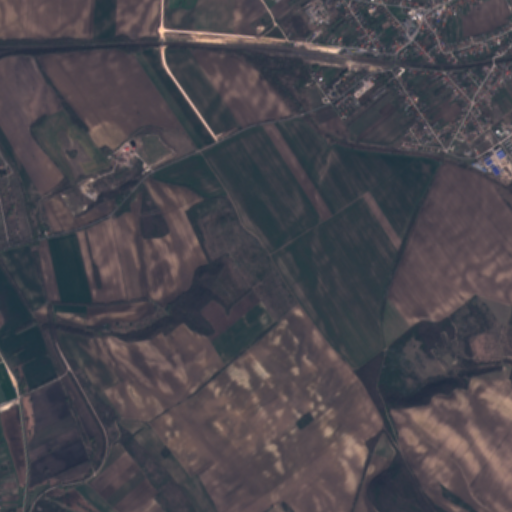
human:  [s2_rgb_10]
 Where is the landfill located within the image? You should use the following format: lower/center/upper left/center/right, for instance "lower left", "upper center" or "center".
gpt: The landfill is located in the upper left of the image.
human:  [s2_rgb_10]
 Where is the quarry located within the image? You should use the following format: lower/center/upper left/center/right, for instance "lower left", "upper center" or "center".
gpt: The quarry is located in the center left of the image.
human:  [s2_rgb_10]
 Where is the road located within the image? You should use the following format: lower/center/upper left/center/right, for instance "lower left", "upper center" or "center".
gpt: There is no road in the image.